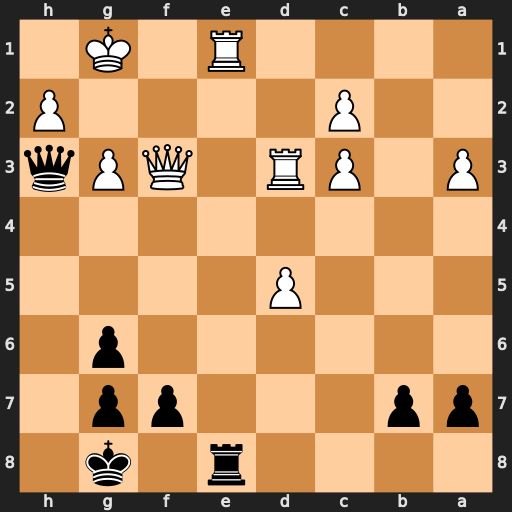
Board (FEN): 4r1k1/pp3pp1/6p1/3P4/8/P1PR1QPq/2P4P/4R1K1
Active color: b
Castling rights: -
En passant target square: -
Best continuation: Rxe1+ Qf1 Qxf1#